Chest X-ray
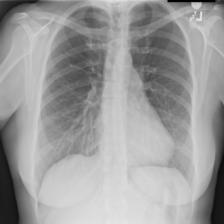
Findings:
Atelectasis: negative
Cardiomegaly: negative
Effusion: negative
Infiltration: negative
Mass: negative
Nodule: negative
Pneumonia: negative
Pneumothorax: negative
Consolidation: negative
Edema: negative
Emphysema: negative
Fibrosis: negative
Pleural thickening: negative
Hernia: negative